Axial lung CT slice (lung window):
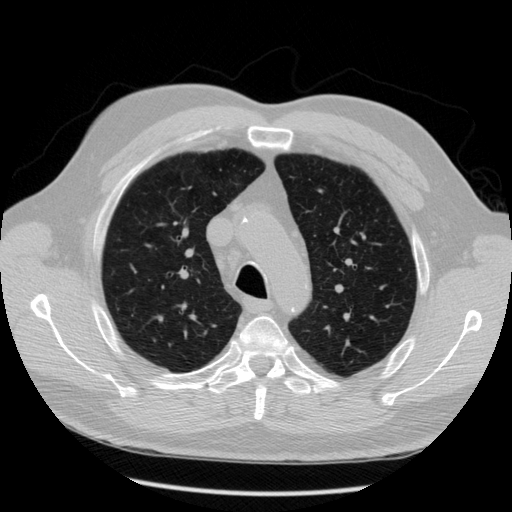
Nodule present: no